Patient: sex M, age 26
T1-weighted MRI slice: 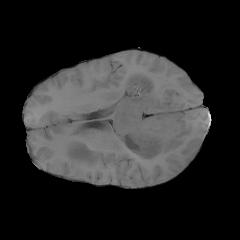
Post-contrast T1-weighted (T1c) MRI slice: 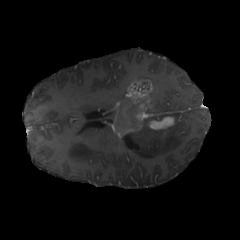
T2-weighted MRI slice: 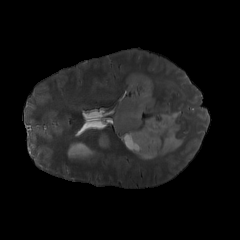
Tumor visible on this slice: yes
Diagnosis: Astrocytoma, IDH-mutant
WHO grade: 4